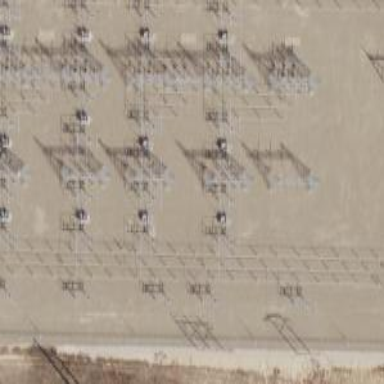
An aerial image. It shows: Switch used for power control.